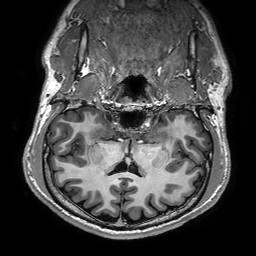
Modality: T1w
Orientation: sagittal
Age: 34
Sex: male
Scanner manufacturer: philips
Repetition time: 0.006428 s
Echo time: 0.00294 s